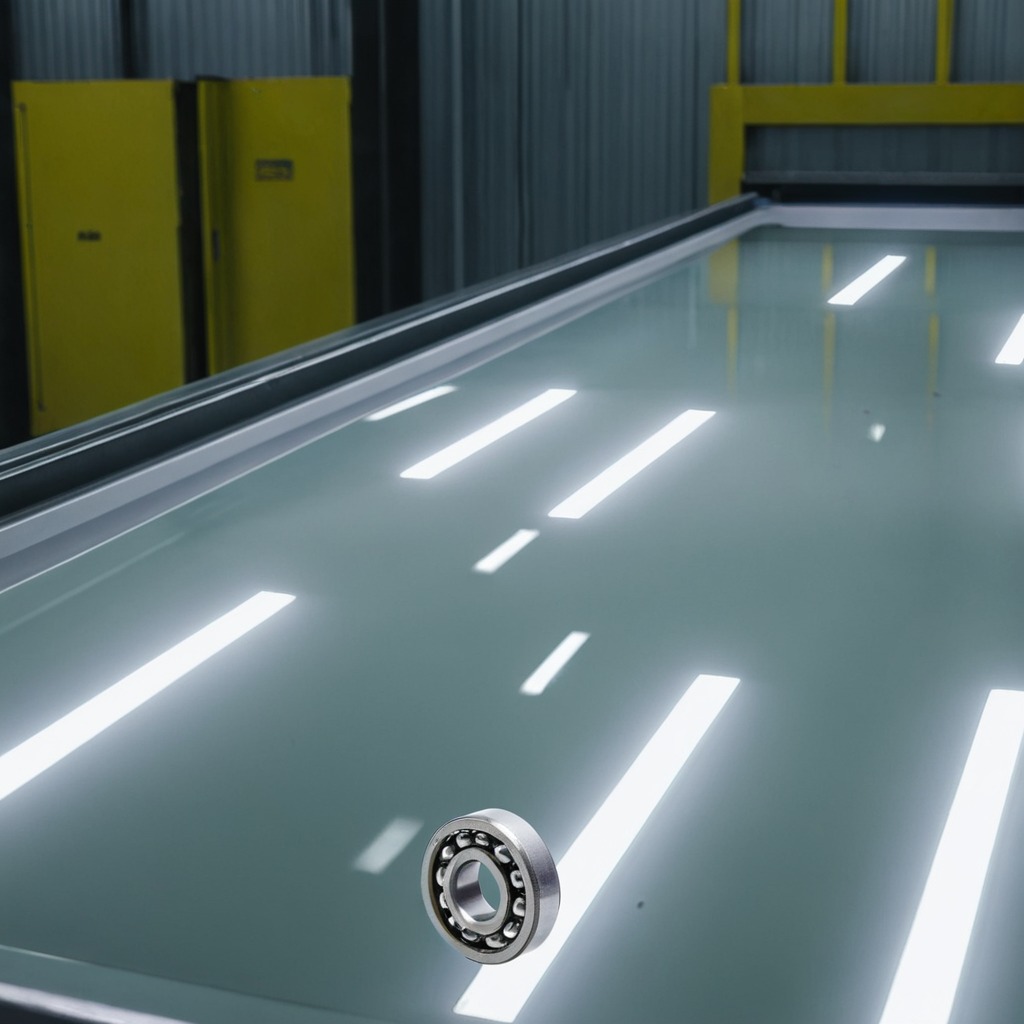
A ball bearing is lying on the table in the ship maintenance bay.